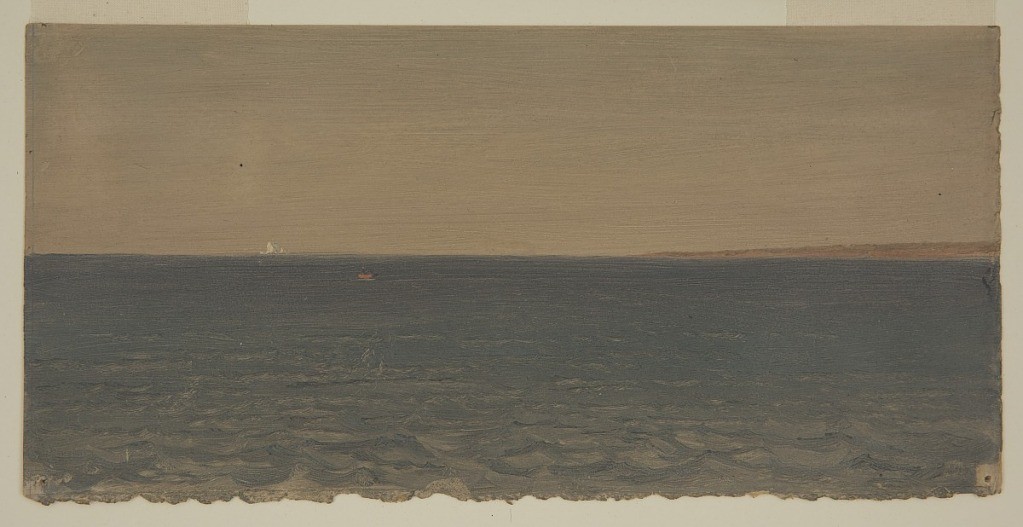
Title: Distant Iceberg, Canada
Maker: Frederic Edwin Church, American, 1826–1900
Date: June–July 1859
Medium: Oil and graphite on paperboard
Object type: Drawing
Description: Seascape sketch showing a view of a distant iceberg off the coast of Newfoundland or Labrador, Canada. Dark blue, rippling water extends across the foreground, through the middle distance, and into the background where it meets the greenish-yellow hazy sky. On the horizon at center left, the top of a craggy white, distant iceberg is faintly visible. At right, a gently sloping coastline is visible and extends out of frame. Closer to the middle distance at center left, a figure in a rowboat is also included.